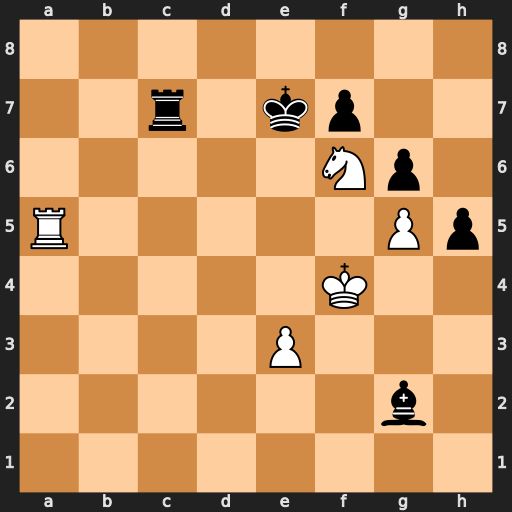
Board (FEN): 8/2r1kp2/5Np1/R5Pp/5K2/4P3/6b1/8
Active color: w
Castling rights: -
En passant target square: -
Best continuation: Re5+ Kd6 Ne8+ Kd7 Nxc7